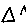
Label: triangle